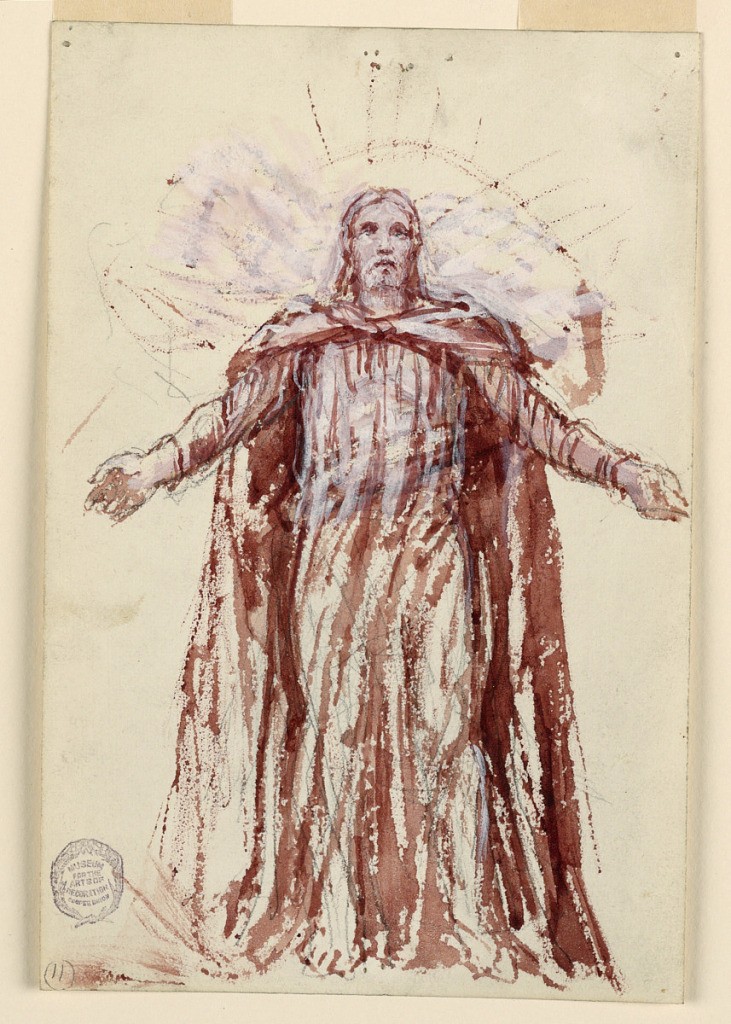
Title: Study for Christ, Chancel of St. Bartholomew, New York
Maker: Francis Augustus Lathrop, American, 1849–1909
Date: ca. 1893
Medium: Brush and purple watercolor with white gouache, graphite on paper
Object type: Drawing
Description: Sketch for Christ in the painting in the chancel of St. Bartholomew. Facing forward with raised and extended arms. A glory of rays behind the head and shoulders.